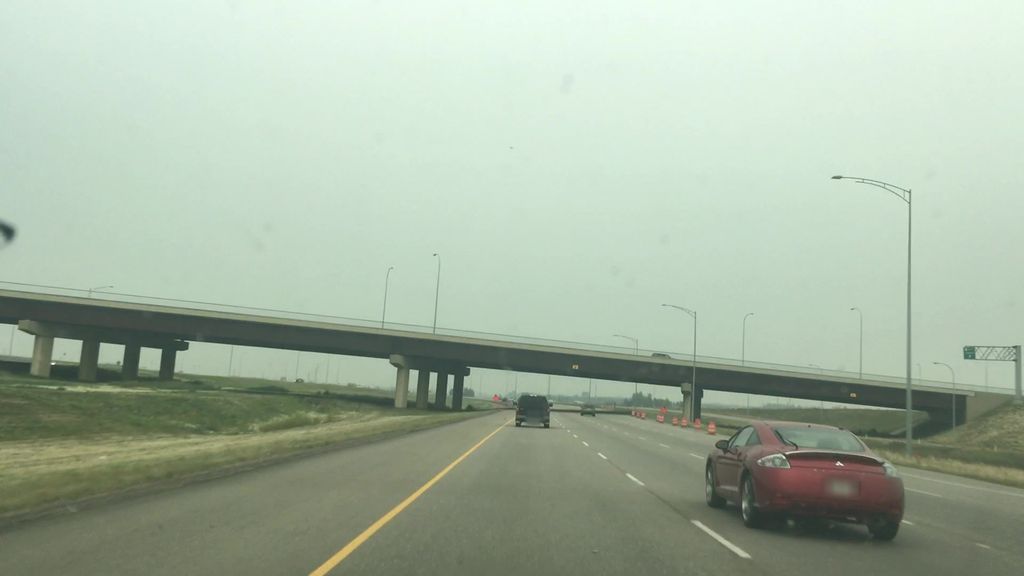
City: edmonton